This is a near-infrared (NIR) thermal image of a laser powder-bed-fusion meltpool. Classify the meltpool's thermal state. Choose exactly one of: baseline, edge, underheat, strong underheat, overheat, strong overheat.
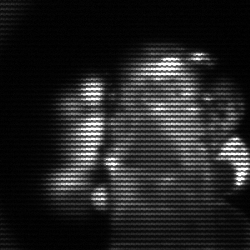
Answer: strong underheat